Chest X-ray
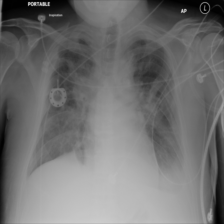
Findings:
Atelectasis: negative
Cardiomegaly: negative
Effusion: positive
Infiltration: positive
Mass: negative
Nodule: negative
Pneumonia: negative
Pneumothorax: positive
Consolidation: negative
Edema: negative
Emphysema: negative
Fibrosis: negative
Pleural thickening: negative
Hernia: negative